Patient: sex F, age 77
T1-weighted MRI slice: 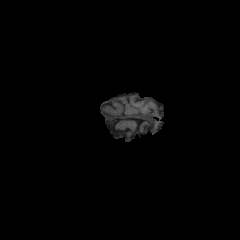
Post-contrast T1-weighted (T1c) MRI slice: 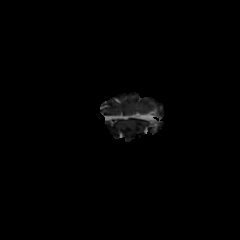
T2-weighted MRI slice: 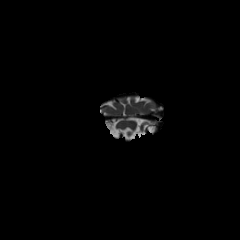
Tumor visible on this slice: no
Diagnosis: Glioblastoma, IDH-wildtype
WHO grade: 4